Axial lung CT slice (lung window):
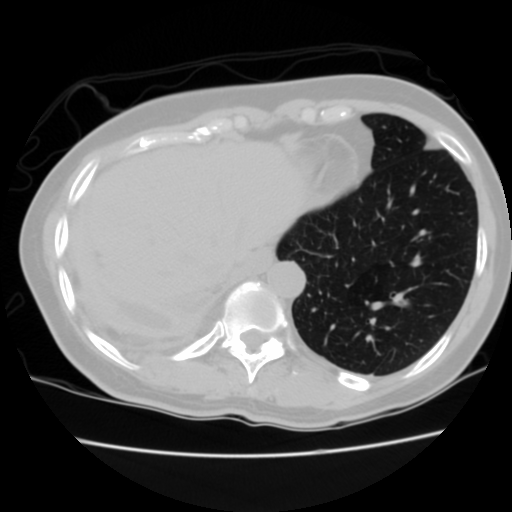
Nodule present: no